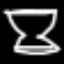
Label: hourglass